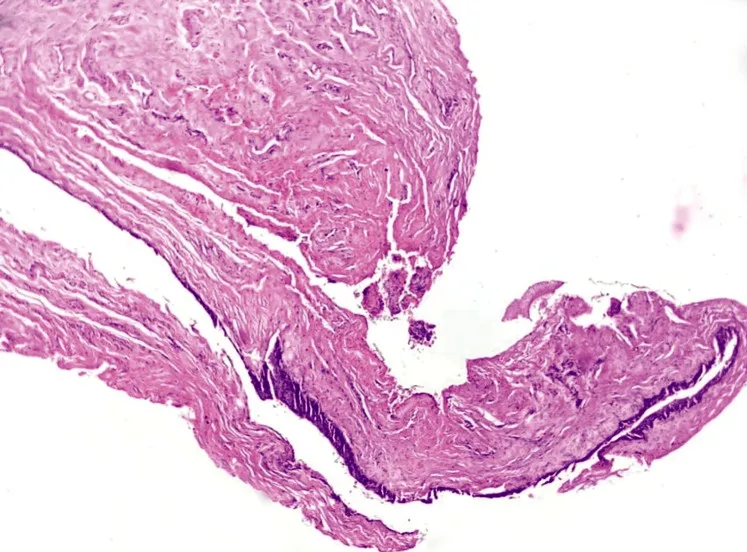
The given section was stained with haematoxylin, and the eosin stain on scanner view shows the cyst wall is lined by tall columnar epithelium. Deeper tissue shows fibro collagenous and muscle tissue. Impression: epithelial cyst-mesonephric type.
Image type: pathology (h&e)